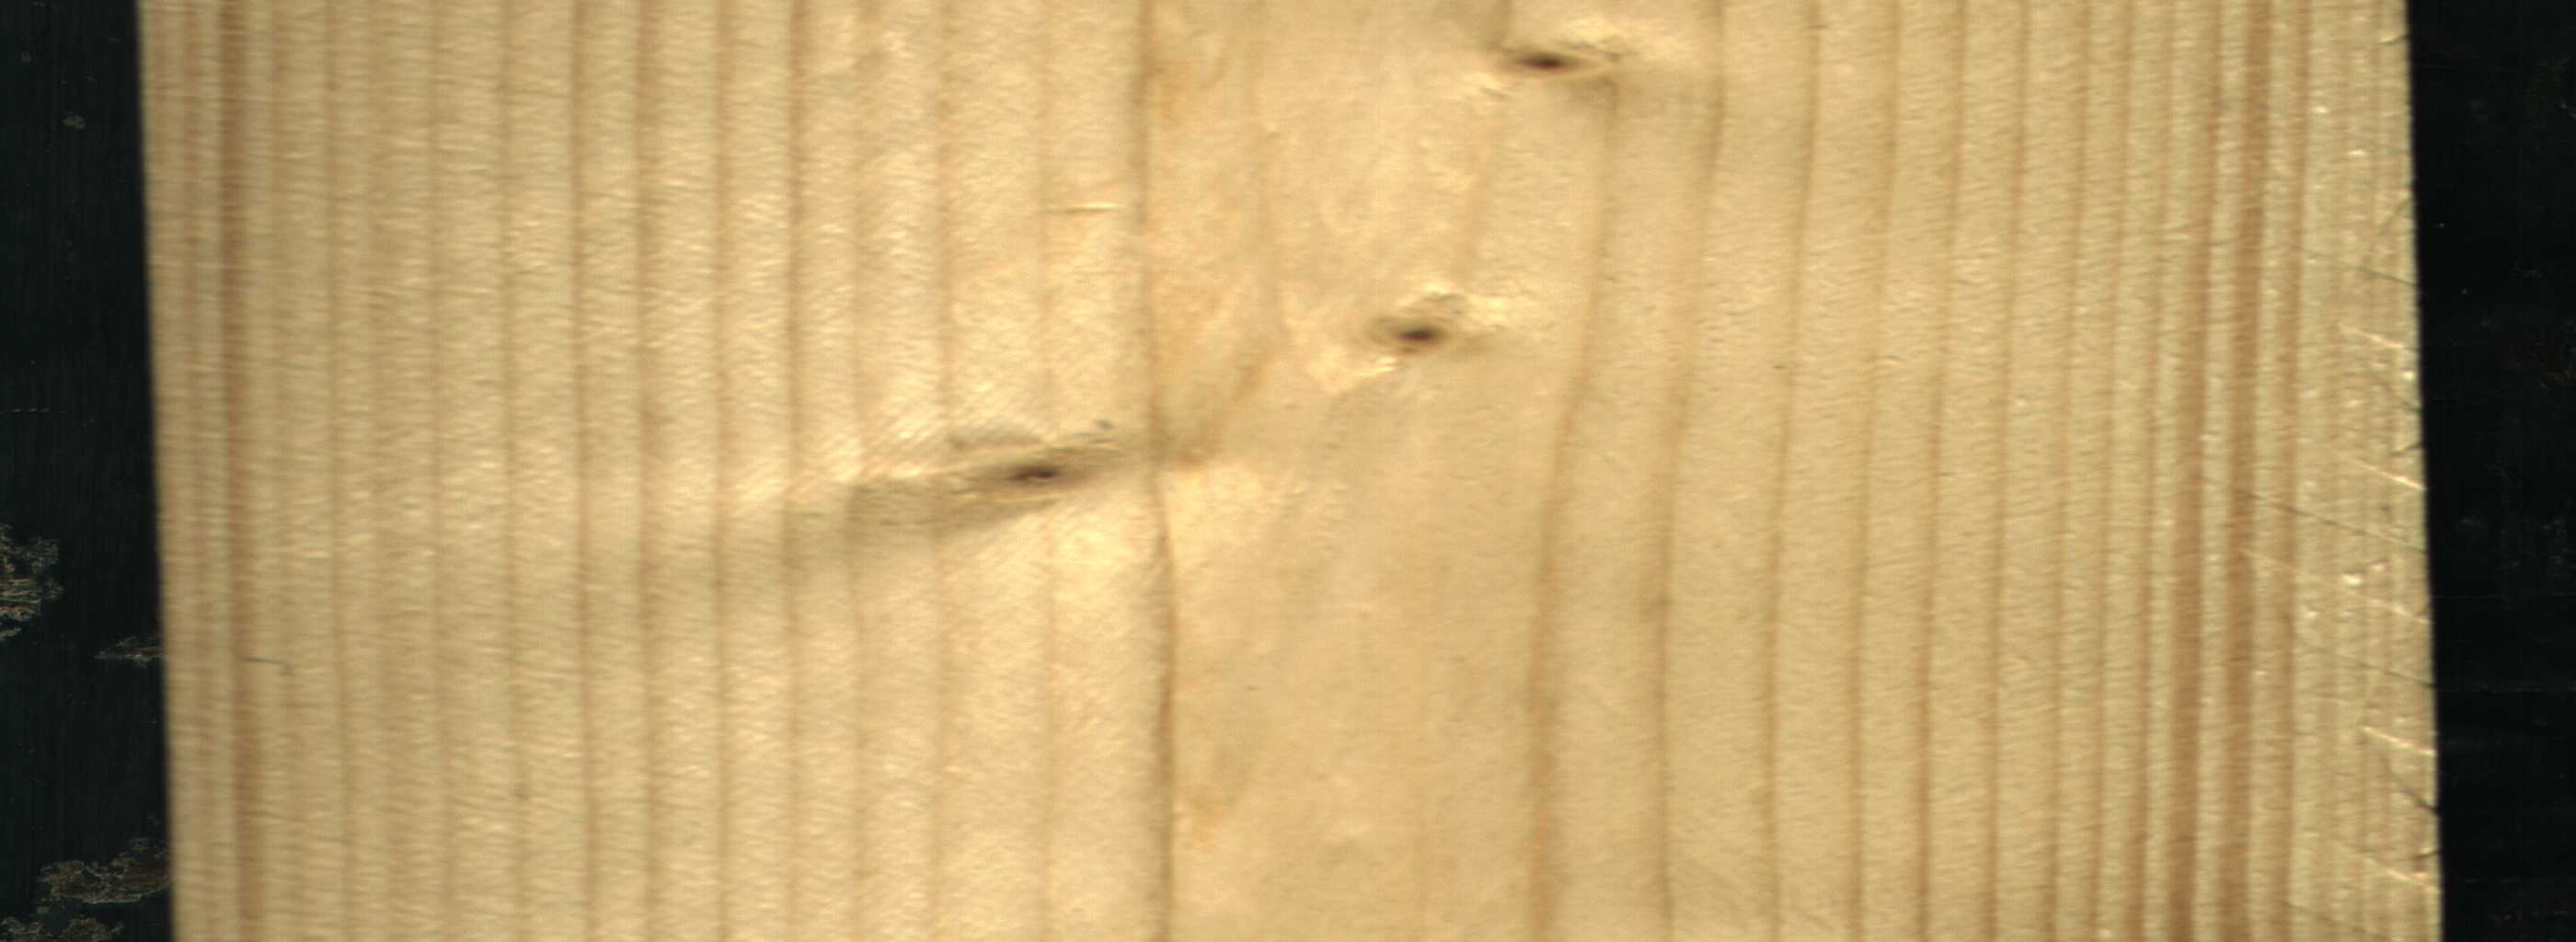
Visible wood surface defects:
Live_Knot
Live_Knot
Live_Knot